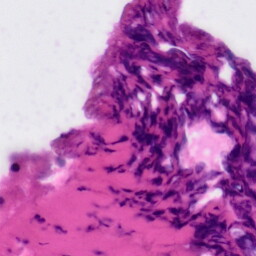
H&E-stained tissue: Tonsil